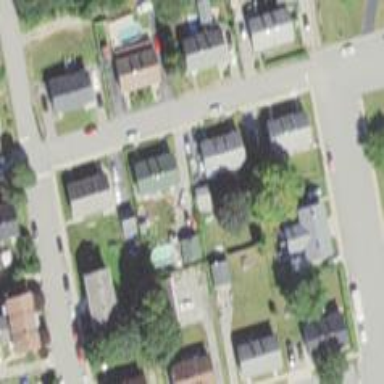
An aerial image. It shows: Residential driveway used as service road.